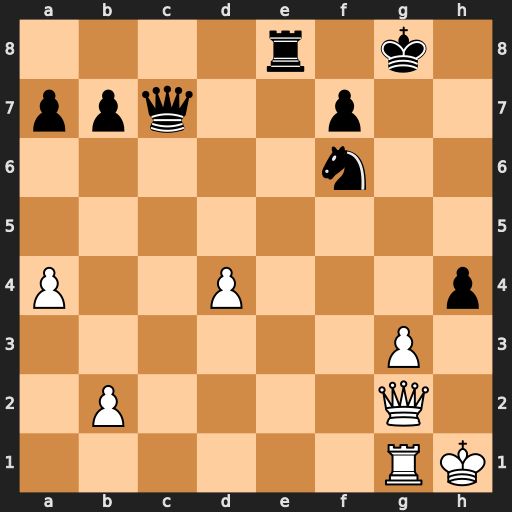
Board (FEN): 4r1k1/ppq2p2/5n2/8/P2P3p/6P1/1P4Q1/6RK
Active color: w
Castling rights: -
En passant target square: -
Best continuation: gxh4+ Kf8 Qg7+ Ke7 Re1+ Ne4 Rxe4+